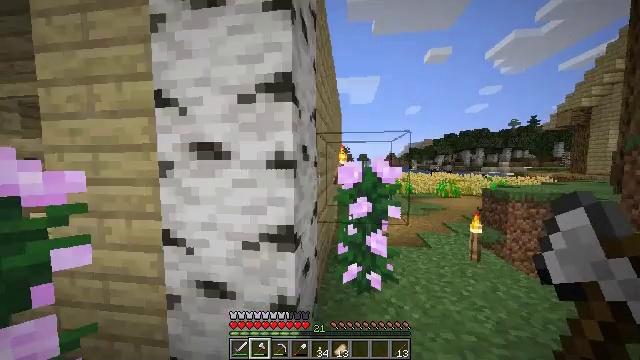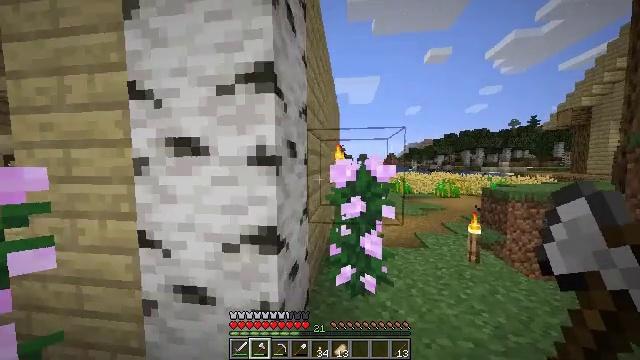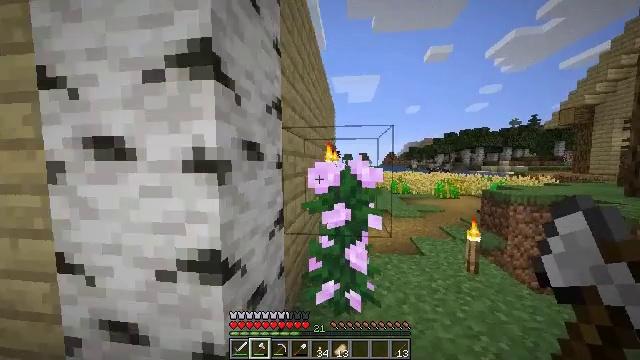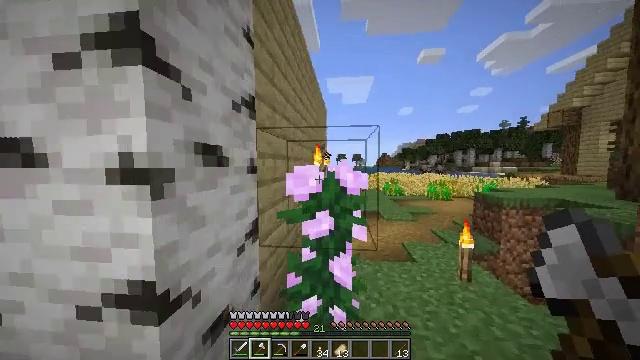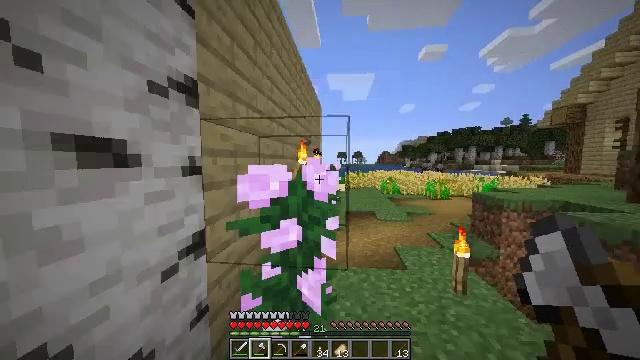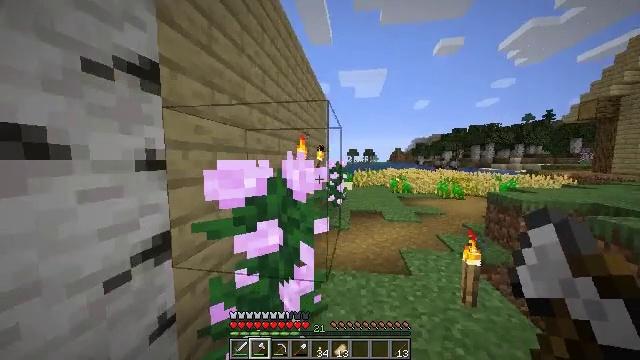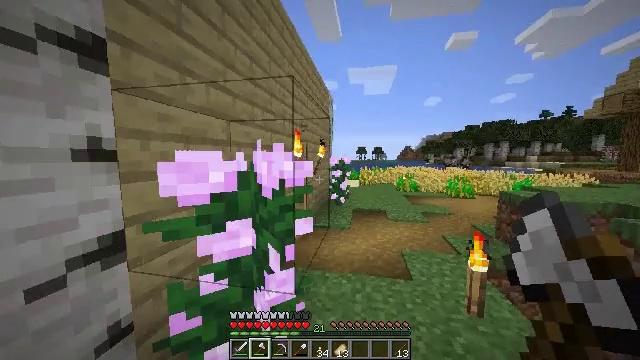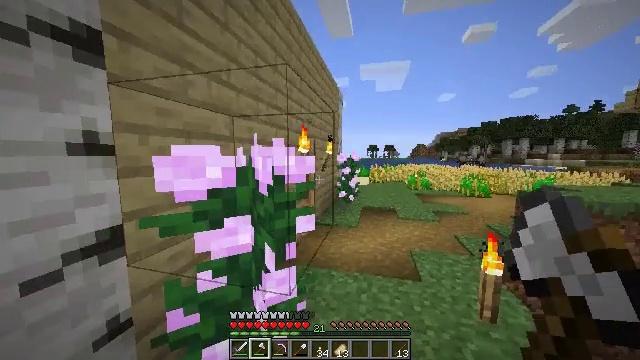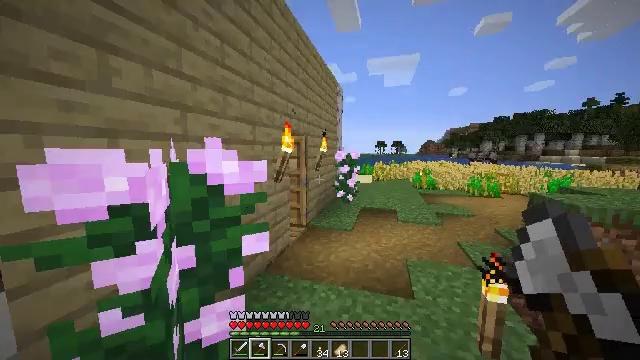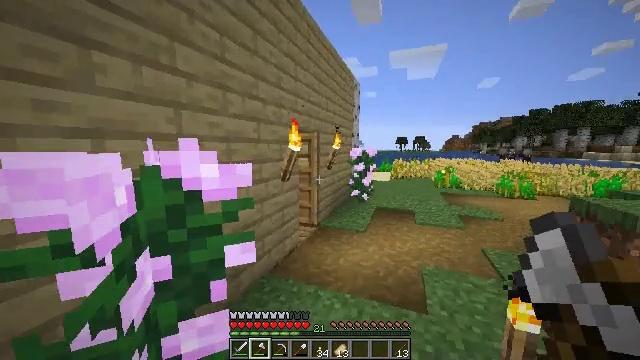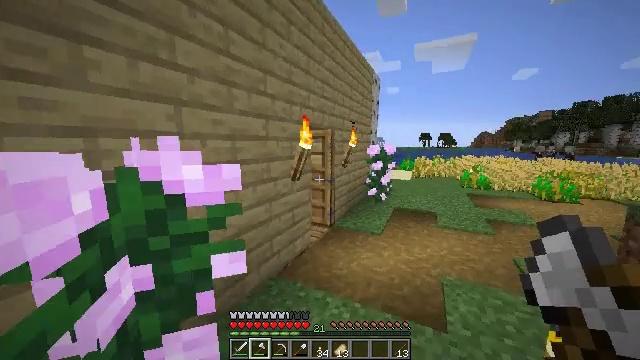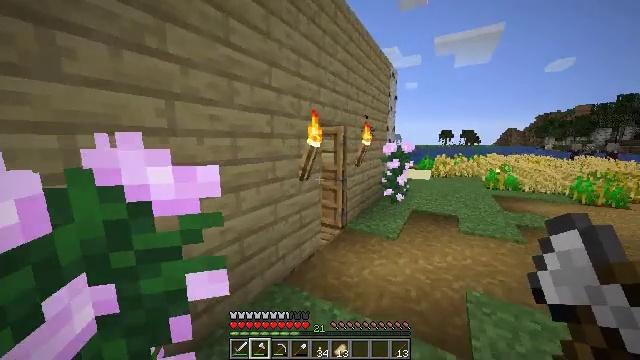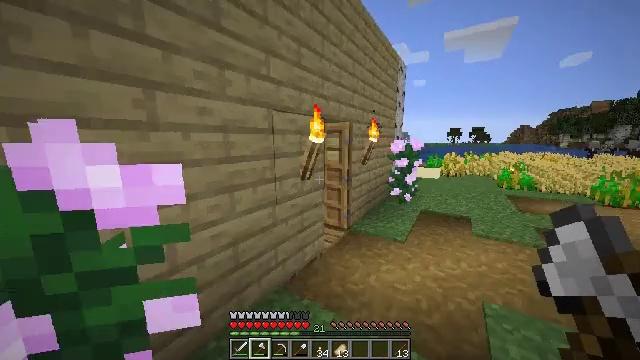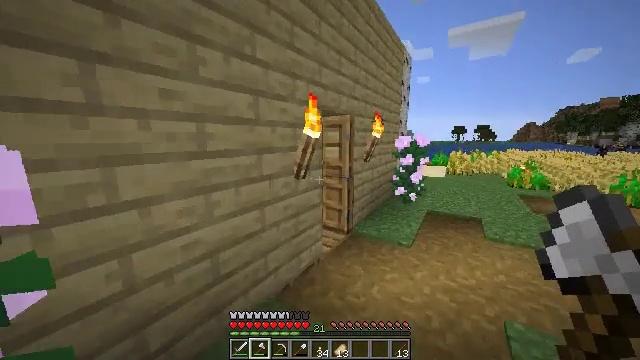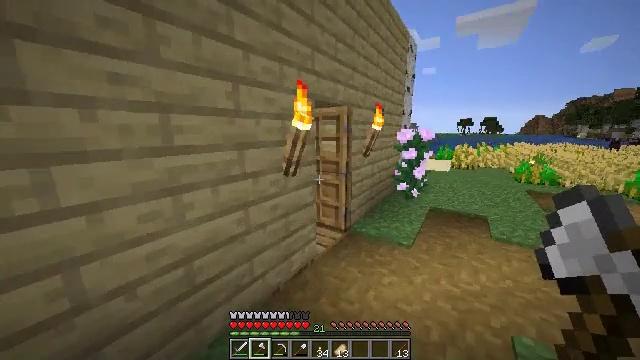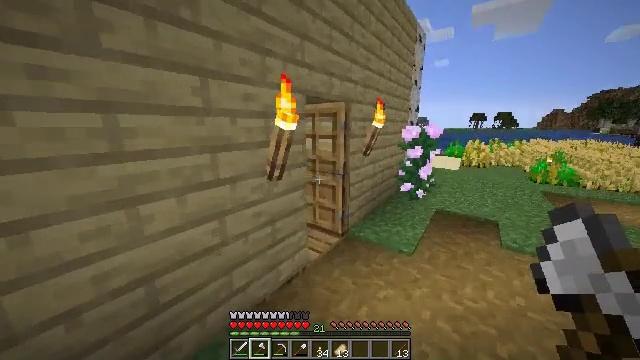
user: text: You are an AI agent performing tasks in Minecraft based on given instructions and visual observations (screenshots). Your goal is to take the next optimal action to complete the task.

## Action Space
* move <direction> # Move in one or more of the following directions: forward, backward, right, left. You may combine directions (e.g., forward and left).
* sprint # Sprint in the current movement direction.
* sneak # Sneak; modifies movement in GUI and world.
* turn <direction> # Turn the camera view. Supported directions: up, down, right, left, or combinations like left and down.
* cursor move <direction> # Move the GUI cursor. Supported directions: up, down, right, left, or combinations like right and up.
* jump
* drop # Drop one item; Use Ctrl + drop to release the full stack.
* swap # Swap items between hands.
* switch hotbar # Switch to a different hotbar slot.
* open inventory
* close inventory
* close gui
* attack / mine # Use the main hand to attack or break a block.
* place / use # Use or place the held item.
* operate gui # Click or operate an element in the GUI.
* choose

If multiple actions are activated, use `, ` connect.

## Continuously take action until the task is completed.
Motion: motion action
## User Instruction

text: Reclaim the chest into your inventory.
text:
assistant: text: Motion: move forward and move right
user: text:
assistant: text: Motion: move forward
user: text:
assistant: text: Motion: move forward and move right, turn right
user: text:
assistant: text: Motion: move forward and move right
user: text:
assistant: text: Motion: move forward and move right, turn left
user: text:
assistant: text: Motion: move forward and move right, turn left
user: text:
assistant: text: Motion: move forward and move right, turn left
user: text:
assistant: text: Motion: move forward and move right, turn left
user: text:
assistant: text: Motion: move forward and move right, turn left
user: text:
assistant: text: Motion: move forward, turn left
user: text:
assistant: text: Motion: move forward, turn left
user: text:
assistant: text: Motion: move forward, turn left
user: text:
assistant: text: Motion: move forward and move right
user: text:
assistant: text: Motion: move forward and move right, turn down
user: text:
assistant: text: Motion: move forward and move right, turn left and down
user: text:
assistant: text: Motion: move forward and move right, turn left and down
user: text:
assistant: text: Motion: move forward and move right, turn left
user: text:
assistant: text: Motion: move forward and move right, turn left and down
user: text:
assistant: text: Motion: move forward and move right, turn left
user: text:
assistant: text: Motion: move forward and move right, turn left
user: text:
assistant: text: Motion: move forward, turn left
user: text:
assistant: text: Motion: move forward, turn left
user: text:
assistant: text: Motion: move forward, turn left
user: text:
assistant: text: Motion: move forward, turn left
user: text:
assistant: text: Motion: move forward, turn left
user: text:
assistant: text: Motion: move forward, turn left
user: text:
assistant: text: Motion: move forward, turn left
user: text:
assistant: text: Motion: move forward and move left, turn left
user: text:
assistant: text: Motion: move forward and move left
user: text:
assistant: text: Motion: move forward and move left